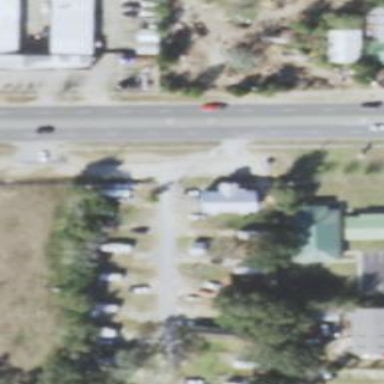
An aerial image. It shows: Residential area known as trailer park.